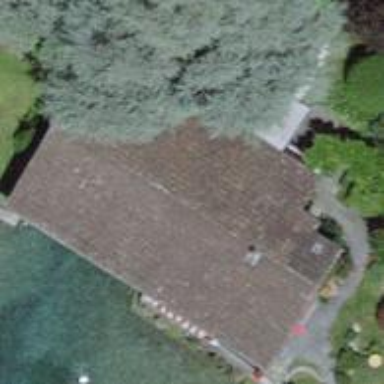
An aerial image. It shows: Boathouse.